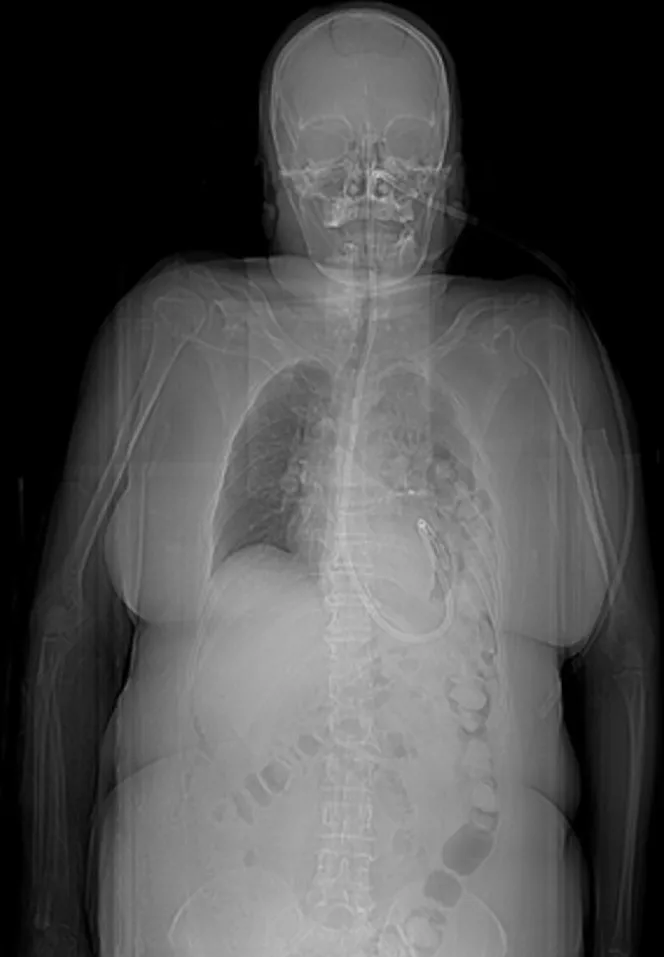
Whole-body non-contrast CT scan (scout view): detection of left-sided posterior diaphragmatic hernia involving transverse colon.
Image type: radiology (ct)